Question: When user text number and press call button, there is two option now, default call and my app icon. That's ok. Then If user click my app icon, My app start to running and in my app,I want to get number to call. No previous number.

When user press green call button, and choose my app icon, then I want to get red circle number to my activity as a string. Is it possible ?
In my main activity I have static string tel.
My activity:
'''
@Override
protected void onCreate(Bundle savedInstanceState) {
super.onCreate(savedInstanceState);
setContentView(R.layout.activity_main);
TextView tv=(TextView)findViewById(R.id.textView1);
call cc=new call();
tv.setText(tel);
'''
My broadcast class:
'''
public class call extends BroadcastReceiver
{
@Override
public void onReceive(Context context, Intent intent) {
String phonenumber = intent.getStringExtra(Intent.EXTRA_PHONE_NUMBER);
MainActivity.tel=phonenumber;
}
}
'''
I cant get number to textview.
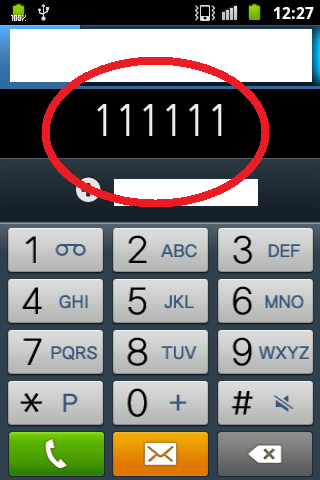
Answer: You need to get string in intent ... see <URL> here.
Thanks to <URL>